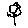
Label: flower